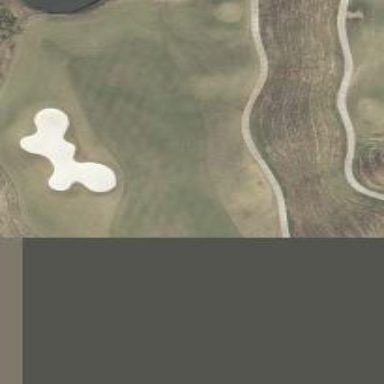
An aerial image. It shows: View of golf hole.